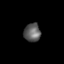
Tissue: skin
Cell type: Epithelial cells
Senescence score: 0.2863
Nuclear area (px): 301
Mean DAPI intensity: 93.645